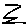
Label: zigzag